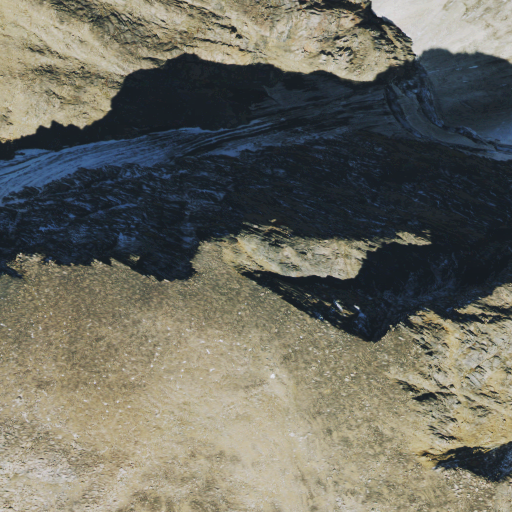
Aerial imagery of mountain in Montana named Castle Mountain containing grassland, barren land, and snow